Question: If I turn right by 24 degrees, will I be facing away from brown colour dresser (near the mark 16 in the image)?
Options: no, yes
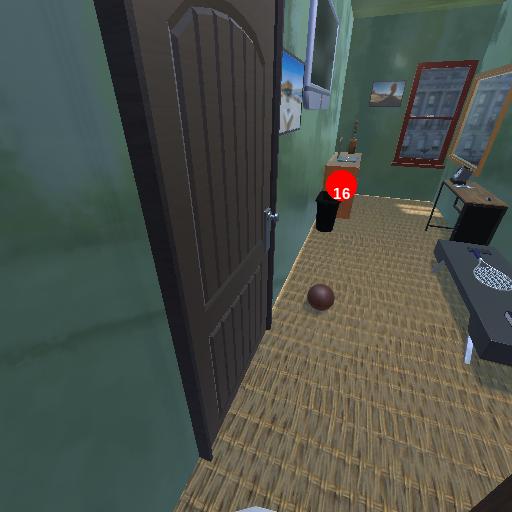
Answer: no